Question: The best way to explain this is with the below image. You can see I have 3 divs floated left with a fixed width but variable height.
I would like all following divs to use the space as efficiently as possible, slotting in where they can.
I saw a jQuery plugin achieve this once, but I don't know what the technique is called so I cannot find it!

Thank you.
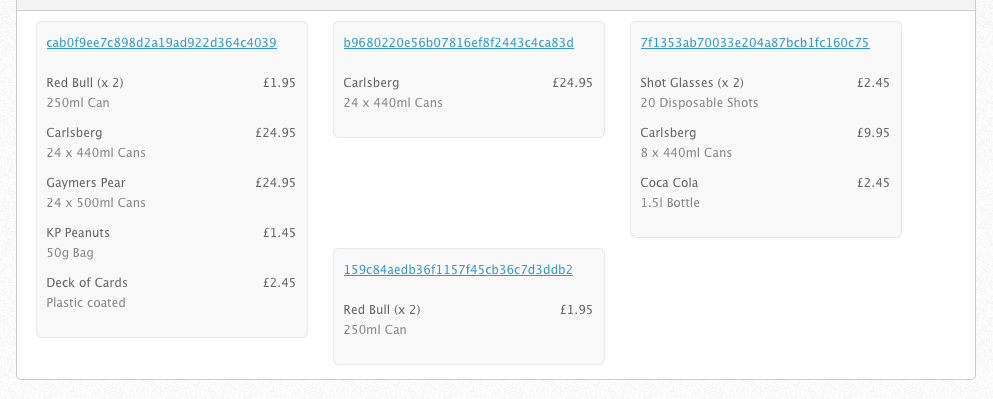
Answer: There is a great plugin for that - <URL>.